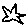
Label: star